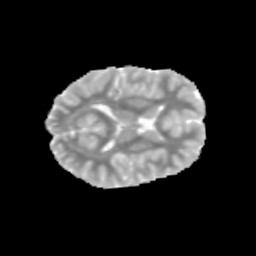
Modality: MD
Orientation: axial
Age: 10
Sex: male
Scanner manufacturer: siemens
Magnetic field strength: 3 T
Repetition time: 3.8 s
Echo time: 0.07 s